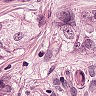
Metastatic tissue present: yes